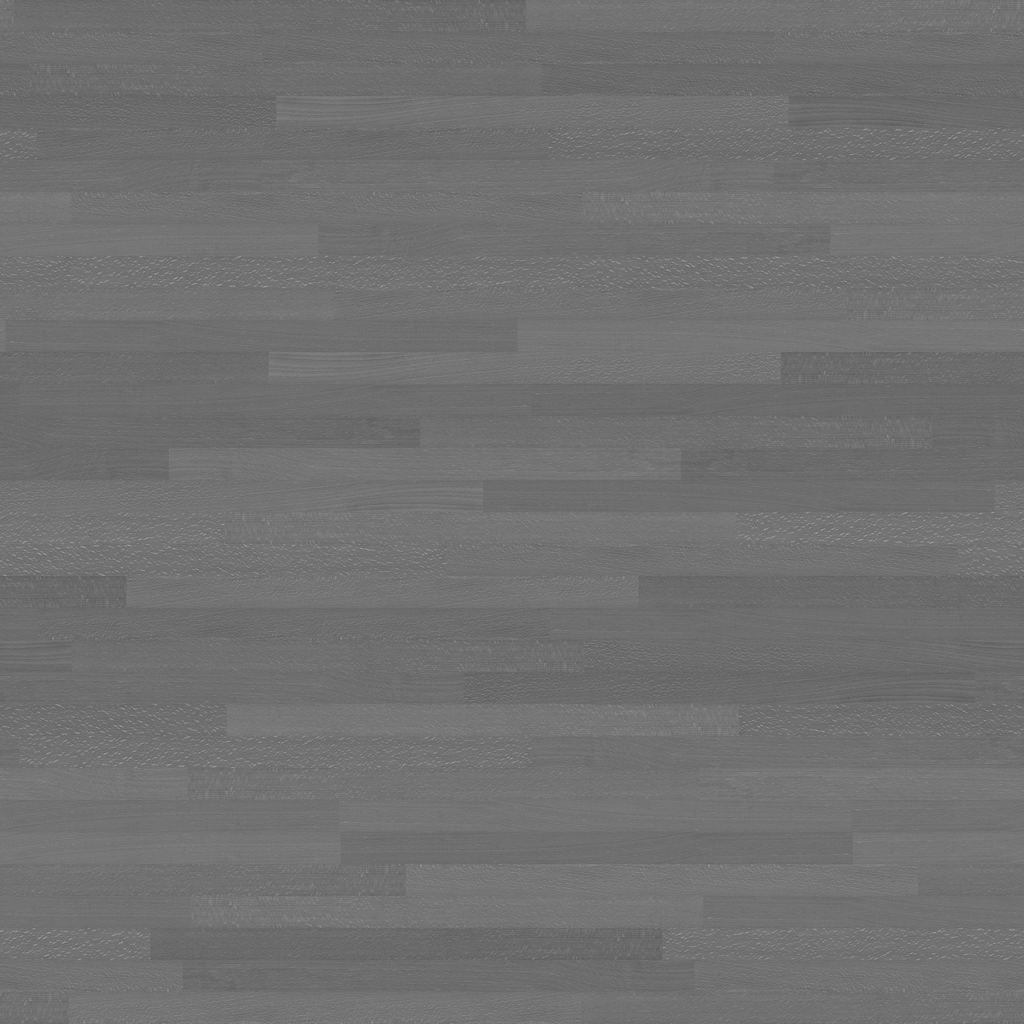
Texture map type: Roughness